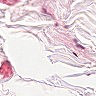
Metastatic tissue present: no